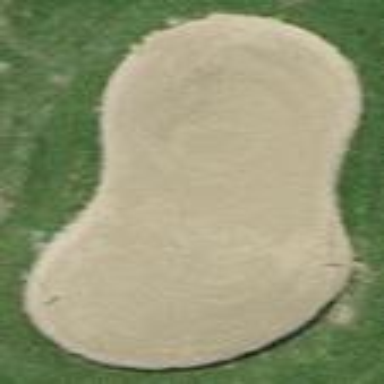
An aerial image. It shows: Golf bunker filled with sandy terrain.